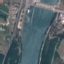
Land use / land cover class: River